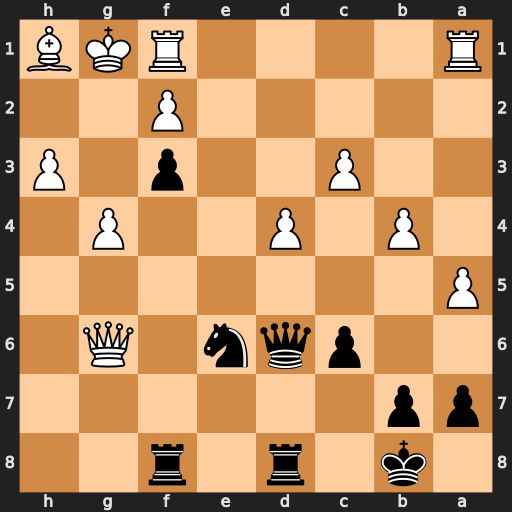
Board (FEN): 1k1r1r2/pp6/2pqn1Q1/P7/1P1P2P1/2P2p1P/5P2/R4RKB
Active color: b
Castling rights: -
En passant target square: -
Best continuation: Rh8 Rfe1 Rxh3 Re5 Qxe5 dxe5 Nf4 Qh5 Nxh5